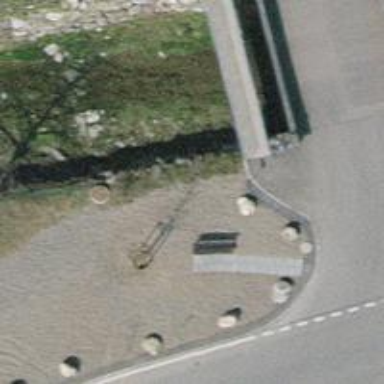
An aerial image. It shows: Bench for seating.